Aerial crown-view tile of a tropical tree (Barro Colorado Island, Panama), acquired 20250915:
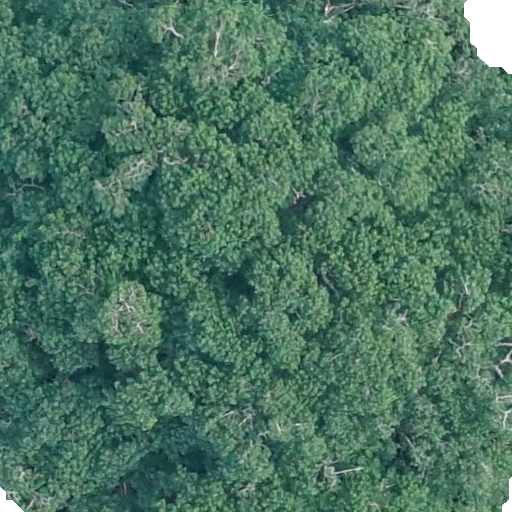
Species: Hura crepitans
GBIF accepted scientific name: Hura crepitans
Crown area: 575.399 m²